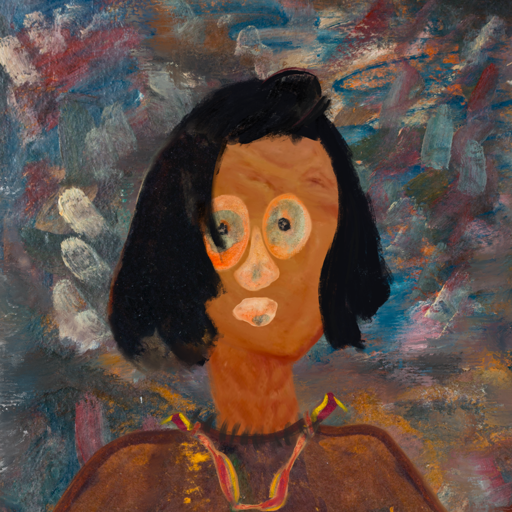
Background: Boggyland, Head And Neck Front: Pious_Lady, Face Front: Childish, Bust: Comrade, Hair Front: Mosgoul, Head Accessory: Blank, Second Necklace: Gypsy_Mother_1, Necklace: In_The_Sun, Baby: Blank